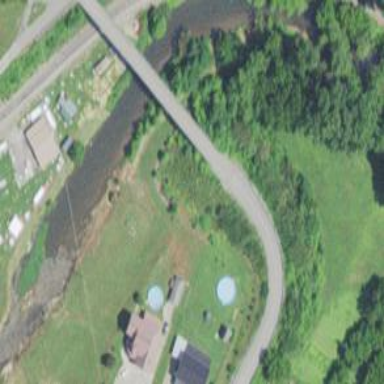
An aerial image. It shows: Bridge supported by abutments.